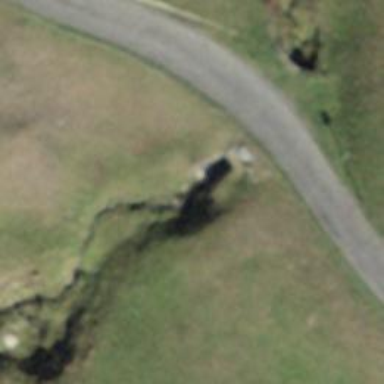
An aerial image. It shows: Culvert tunnel.